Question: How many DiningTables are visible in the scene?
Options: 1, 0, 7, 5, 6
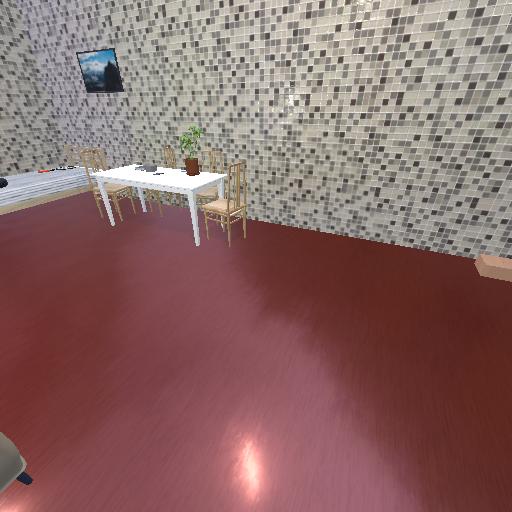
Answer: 1